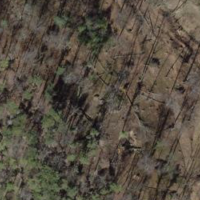
EUNIS habitat code: 41
Species observed at this site:
Argynnis paphia
Melittis melissophyllum
Euphorbia cyparissias
Cephalanthera longifolia